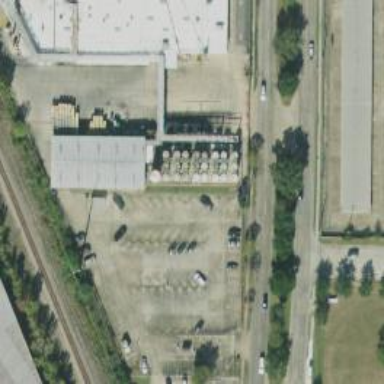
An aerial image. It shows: Storage tank that is man-made.